Question: Every time when I press the button it keeps outputting the same data additionally. I don't want that because I don't want my users on my website to accidentally press the button again and notice another copy of the same data being outputted again so how do I prevent that.
Here's a GIF animated example what I mean.

and here's the code i'm talking about.
'''
<!DOCTYPE html>
<html>
<head>
<script src="https://ajax.googleapis.com/ajax/libs/jquery/3.2.1/jquery.min.js"></script>
<script>
$(document).ready(function() {
var z = $('.z'); // Grab class z to toggle
var x = $('#x');
var output = '';
var XHR = function(){
$.getJSON("x.json", function(data) {
$.each(data.shop, function(index, element) {
for (var j in element) {
output += element[j] + '<br>';
}
});
x.html(output);
});
};
$("button").click(function(){ XHR(); });
});
</script>
<style>
h1 {
color: gold;
}
#x {
color: white;
text-align: center;
}
.z {
background-color: red;
width: 250px;
margin: auto;
padding-bottom: 5px;
}
</style>
</head>
<body>
<div class="z">
<h1>Details </h1>
<h2 id="x"></h2>
</div>
<button>Click</button>
</body>
</html>
'''
'''
{
"shop": [{
"item": "Ps3",
"cost": "$150"
},
{
"item": "xbox 360",
"cost": "$140"
},
{
"event": "Black Friday",
"date": "4-25-2018"
},
{
"special_guest": "John Doe",
"time": "4:30 pm"
}
]
}
'''
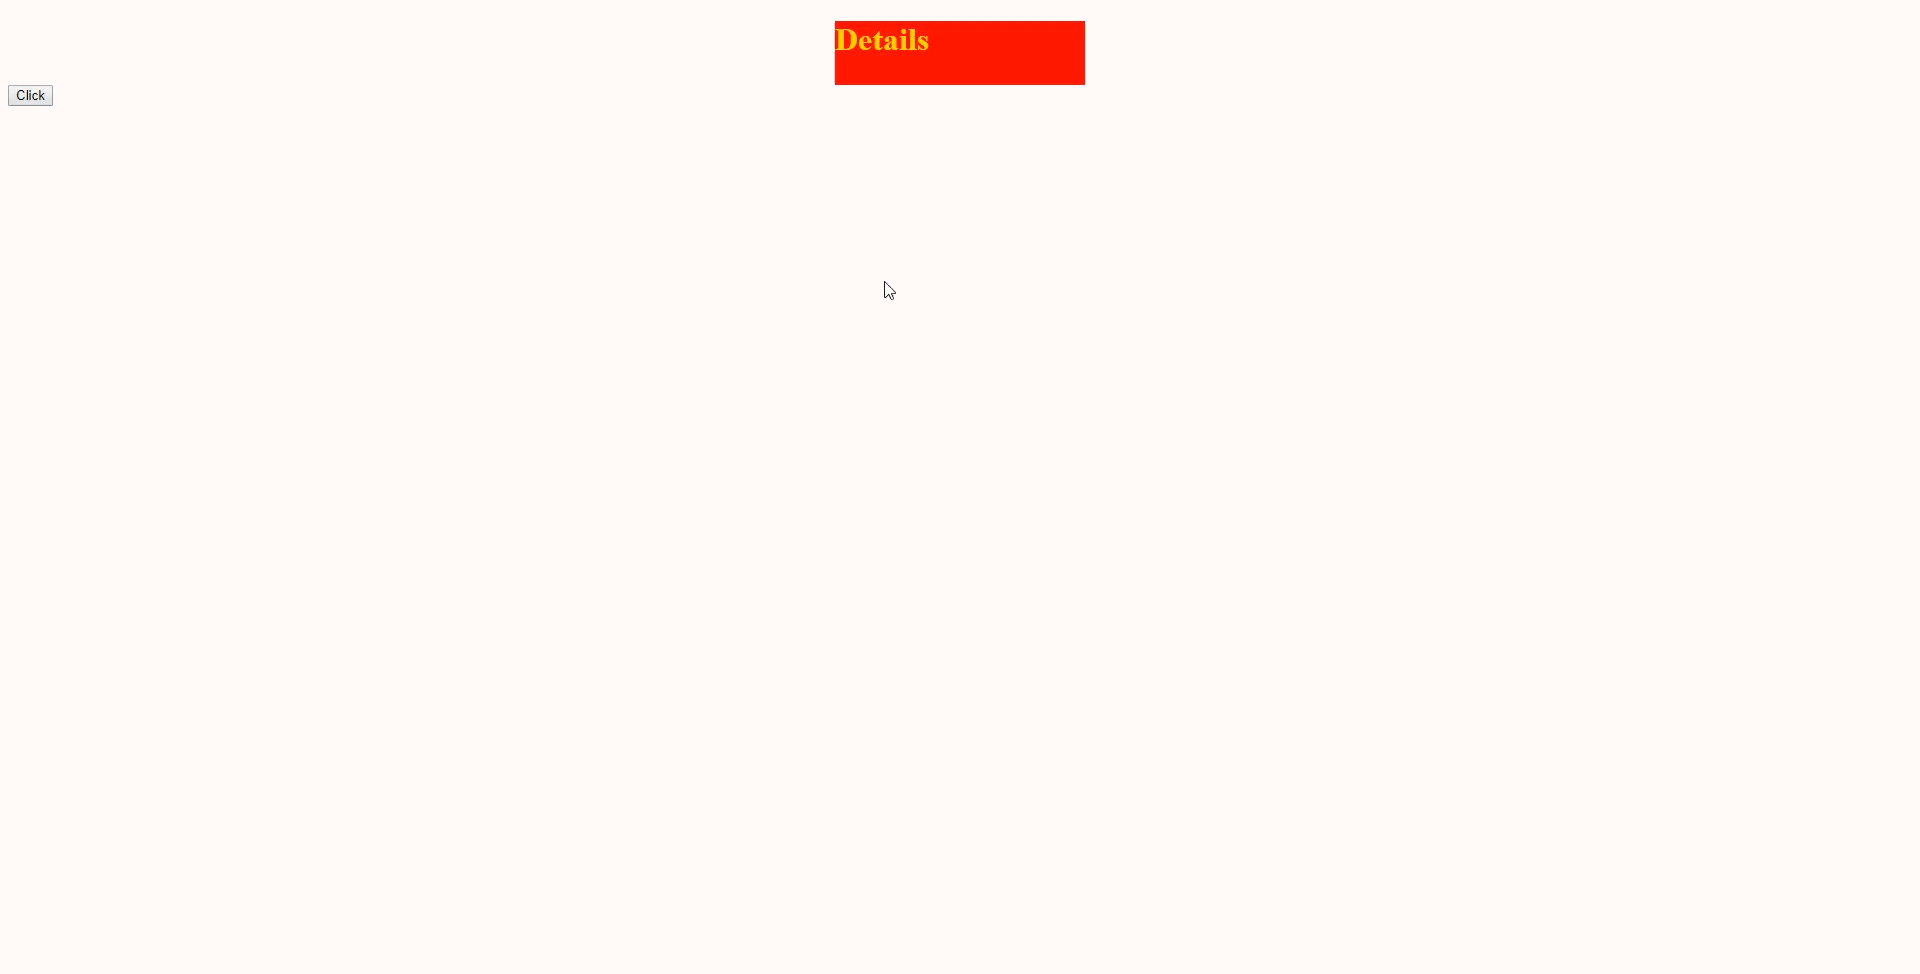
Answer: You continously append to output.
Just change
'''
var output;
var XHR = function() {
output = "";
...
'''
Like this
'''
$(function() {
var z = $('.z'); // Grab class z to toggle
var x = $('#x');
var output;
var XHR = function() {
output = "";
var data = {
"shop": [{
"item": "Ps3",
"cost": "$150"
},
{
"item": "xbox 360",
"cost": "$140"
},
{
"event": "Black Friday",
"date": "4-25-2018"
},
{
"special_guest": "John Doe",
"time": "4:30 pm"
}
]
}
$.each(data.shop, function(index, element) {
for (var j in element) {
output += element[j] + '<br>';
}
});
x.html(output);
};
$("button").click(function() {
XHR();
});
});
'''
'''
h1 {
color: gold;
}
#x {
color: white;
text-align: center;
}
.z {
background-color: red;
width: 250px;
margin: auto;
padding-bottom: 5px;
}
'''
'''
<script src="https://ajax.googleapis.com/ajax/libs/jquery/3.2.1/jquery.min.js"></script>
<div class="z">
<h1>Details </h1>
<h2 id="x"></h2>
</div>
<button>Click</button>
'''